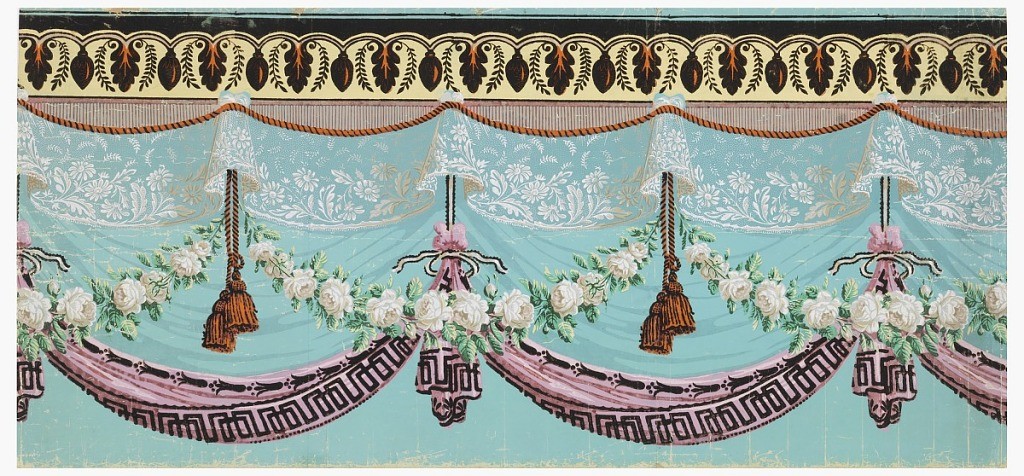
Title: Frieze
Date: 1815–25
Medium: Block printed and flocked on handmade paper
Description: Horizontal rectangle. Across top, border design of wreaths enclosing oak leaves, alternating with palmettes, printed in black and red on yellow field. Below, festoons of white roses held by violet tasseled cords, with embroidered net valance and, behind, festooned purple velvet edged with black meander, printed on blue ground.